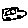
Label: car